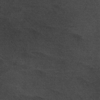
Label: dusty